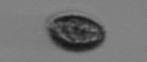
Label: Pseudochattonella_farcimen